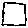
Label: square